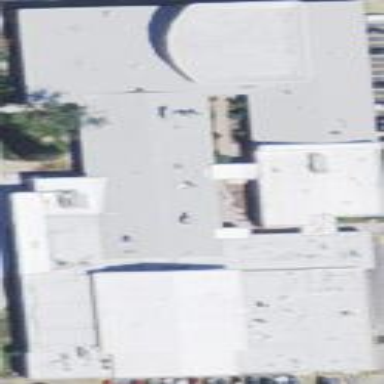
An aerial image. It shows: School building.